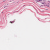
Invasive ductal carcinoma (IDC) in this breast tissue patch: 0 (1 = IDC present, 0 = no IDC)